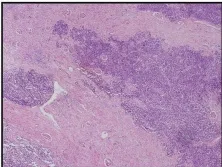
(A) Histological examination of the kidney demonstrates that the tumor mass had infiltrated the cortex and medulla (original magnification, x40).
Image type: pathology (h&e)